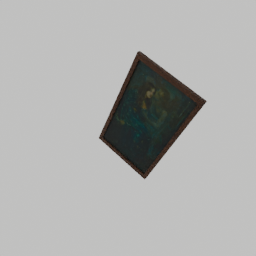
Label: decoration